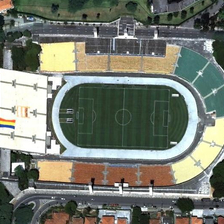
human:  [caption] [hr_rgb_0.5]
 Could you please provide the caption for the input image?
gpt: some buildings and green trees are around a stadium with a football field in it .

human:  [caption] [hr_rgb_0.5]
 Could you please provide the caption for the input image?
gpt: some buildings and green trees are around a stadium with a football field in it .

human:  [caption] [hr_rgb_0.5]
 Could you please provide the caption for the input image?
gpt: some buildings and green trees are around a stadium with a football field in it .

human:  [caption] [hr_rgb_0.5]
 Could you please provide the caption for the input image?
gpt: some buildings and green trees are around a stadium with a football field in it .

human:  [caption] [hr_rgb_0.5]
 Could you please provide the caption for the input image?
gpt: some buildings and green trees are around a stadium with a football field in it .